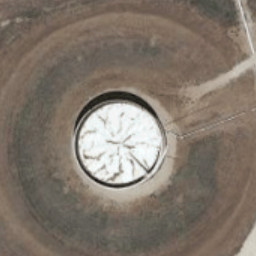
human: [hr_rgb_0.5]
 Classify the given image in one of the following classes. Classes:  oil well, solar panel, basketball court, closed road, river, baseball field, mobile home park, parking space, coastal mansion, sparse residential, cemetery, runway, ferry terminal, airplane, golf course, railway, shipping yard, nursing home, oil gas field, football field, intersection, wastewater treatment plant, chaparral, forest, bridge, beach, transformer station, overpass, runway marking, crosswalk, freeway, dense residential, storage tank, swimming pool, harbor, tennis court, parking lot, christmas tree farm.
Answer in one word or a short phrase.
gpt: storage tank